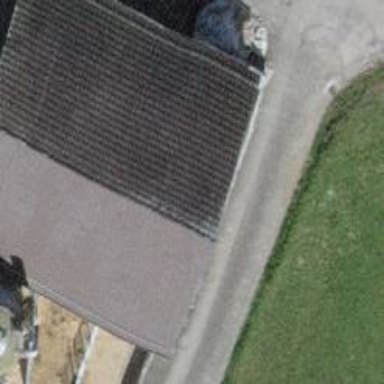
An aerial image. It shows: Barn.